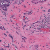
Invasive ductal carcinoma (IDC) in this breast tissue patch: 1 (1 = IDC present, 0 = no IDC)